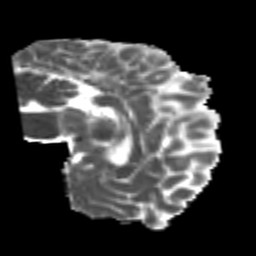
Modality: MD
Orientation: sagittal
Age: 21
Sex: male
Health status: healthy
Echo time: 0.074 s